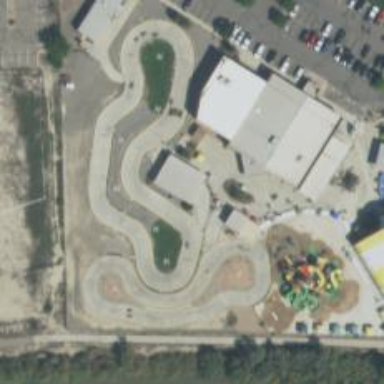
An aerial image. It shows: Karting raceway.